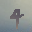
Label: 4